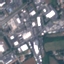
Land use / land cover class: Industrial